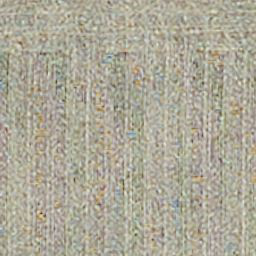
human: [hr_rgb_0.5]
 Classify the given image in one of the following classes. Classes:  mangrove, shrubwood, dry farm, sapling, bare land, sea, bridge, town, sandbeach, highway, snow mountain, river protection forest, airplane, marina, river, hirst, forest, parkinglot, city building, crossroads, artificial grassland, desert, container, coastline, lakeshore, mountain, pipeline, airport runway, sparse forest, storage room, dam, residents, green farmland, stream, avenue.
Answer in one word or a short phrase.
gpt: dry farm